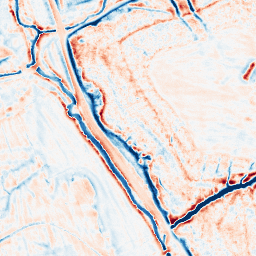
Category: edge_preserving
Decomposition family: bilateral
Decomposition parameters: d: 15
sigma_color: 150
sigma_space: 50
Upsampling method: bicubic_16x
Upsampling parameters: scale: 16
Upsampling scale: 16